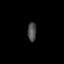
Tissue: lung
Cell type: Epithelial cells
Senescence score: 0.5783
Nuclear area (px): 167
Mean DAPI intensity: 74.114